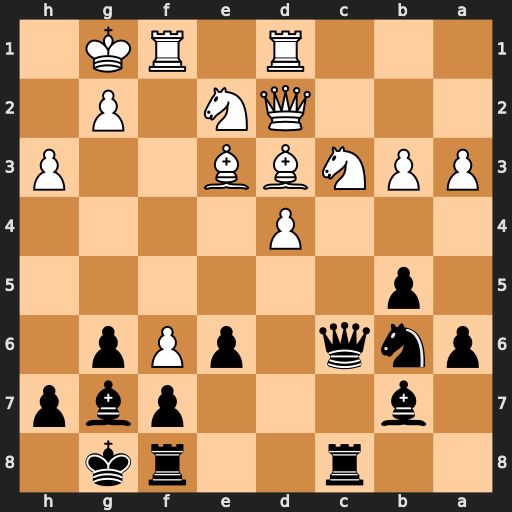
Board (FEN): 2r2rk1/1b3pbp/pnq1pPp1/1p6/3P4/PPNBB2P/3QN1P1/3R1RK1
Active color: b
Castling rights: -
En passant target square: -
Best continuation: Qxg2#